Question: I have a little problem with the 'nth-child' selection. I need to get the next serie of number for apply a style:
3,4,7,8,11,12,15,16,....

My solution is using two css rules:
'''
.info div:nth-of-type(4n+4),
.info div:nth-of-type(4n-1)
'''
But i want to know if it is possible using just one single selector.
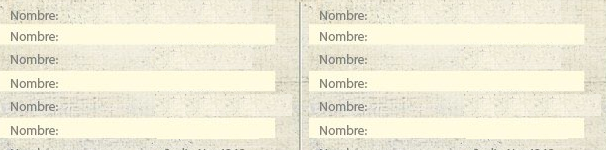
Answer: Yes, you can use
'''
div:not(:nth-child(4n+1)):not(:nth-child(4n+2))
'''
but in my opinion the original version is more readable.